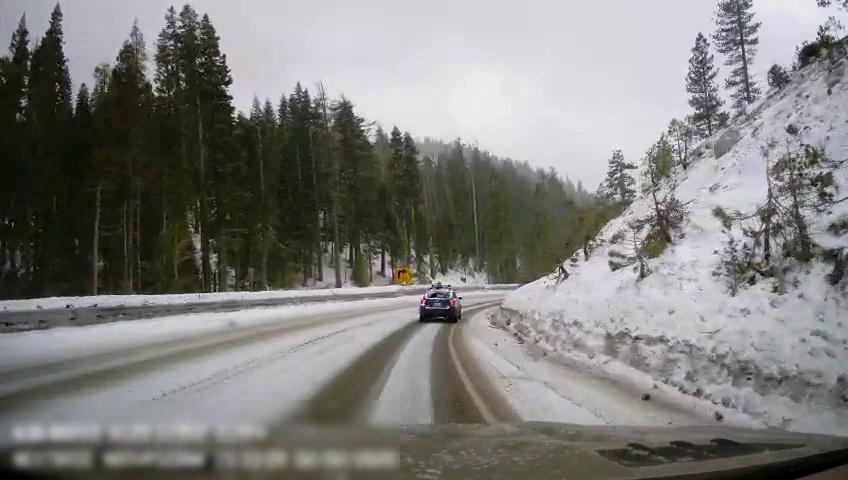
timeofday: Day
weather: Snowy
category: Drivable Space
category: Vehicles | Car
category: Lanes | Current Lane
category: Traffic | Signs